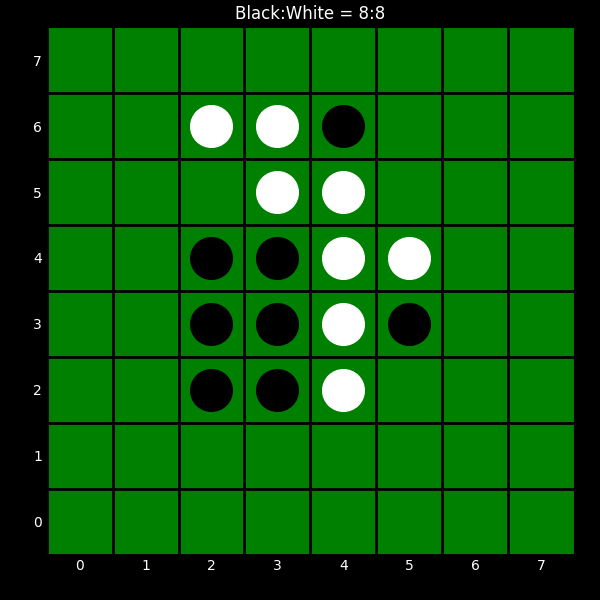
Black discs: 8
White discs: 8